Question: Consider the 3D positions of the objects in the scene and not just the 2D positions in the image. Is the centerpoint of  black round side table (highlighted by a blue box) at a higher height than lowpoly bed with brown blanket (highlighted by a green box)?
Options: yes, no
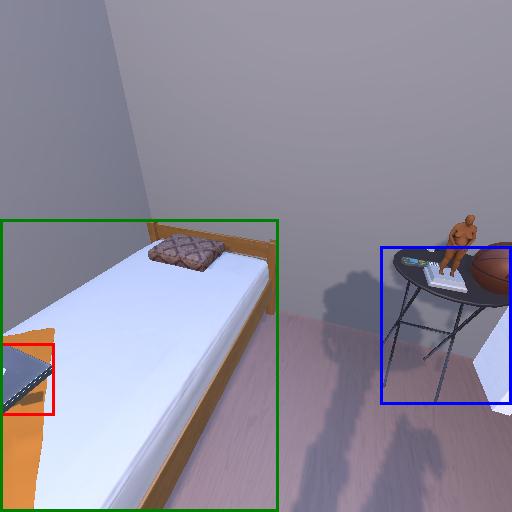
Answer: yes